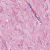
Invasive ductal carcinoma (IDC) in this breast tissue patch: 0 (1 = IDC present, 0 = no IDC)